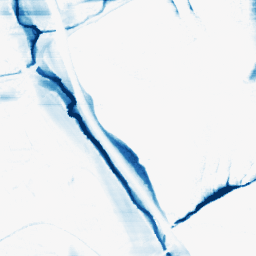
Category: morphological
Decomposition family: morphological_rect
Decomposition parameters: operation: closing
width: 50
height: 5
Upsampling method: quintic
Upsampling parameters: scale: 8
Upsampling scale: 8